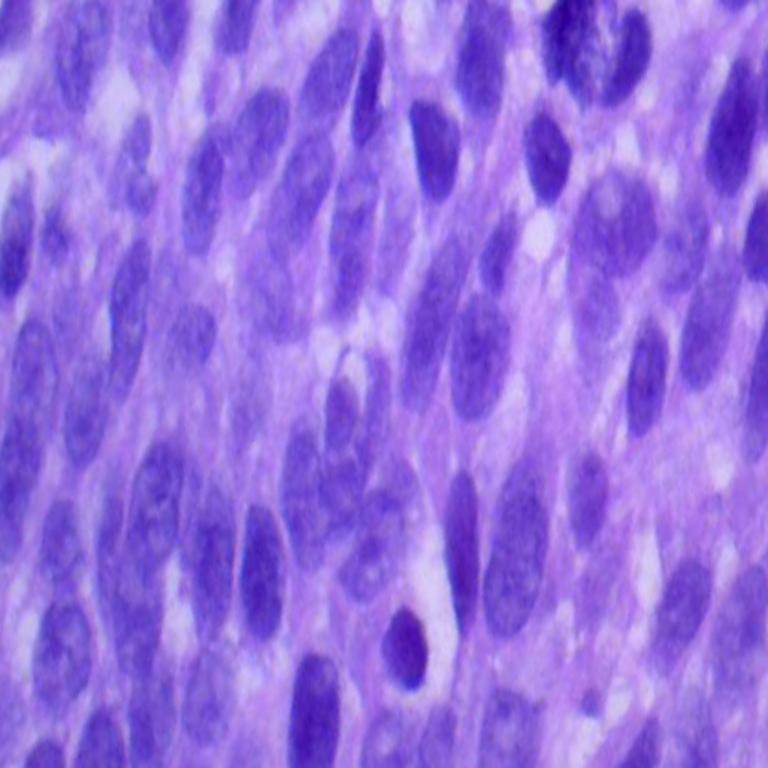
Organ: lung
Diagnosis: squamous carcinomas